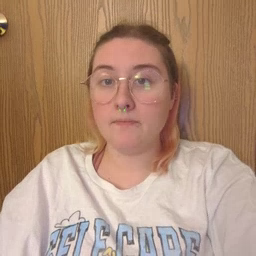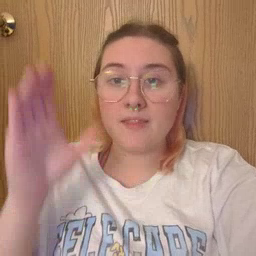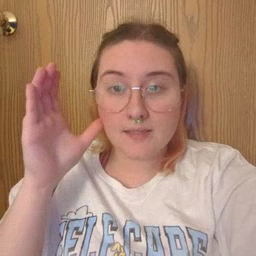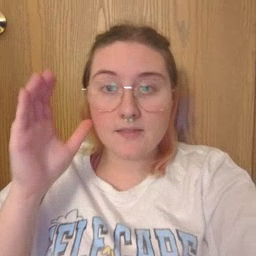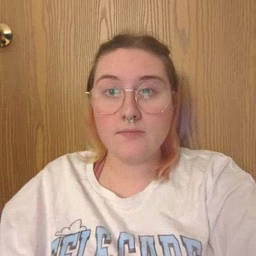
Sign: listen